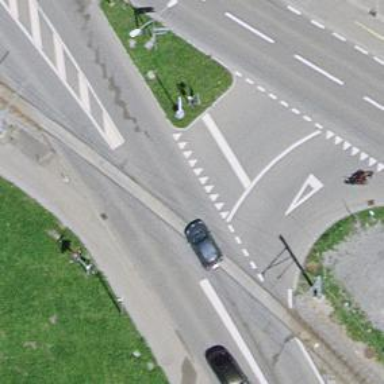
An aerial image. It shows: Secondary road without sidewalk.